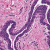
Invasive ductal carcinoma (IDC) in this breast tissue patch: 0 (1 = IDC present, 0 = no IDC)